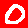
Digit: 0